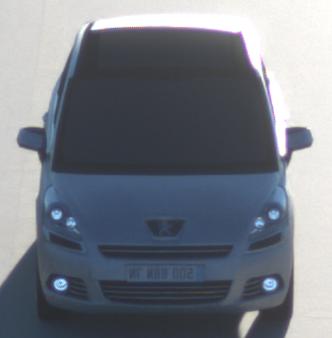
Make: Peugeot
Model: 5008 120 VTi
Detailed model: 5008 (I) Van
Model produced from: 2009/10
Model produced until: 2011/07
Doors: 5
Color: white
Road condition: dry road
Daytime: sunrise or sunset
Contrast: high contrast